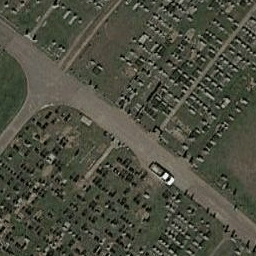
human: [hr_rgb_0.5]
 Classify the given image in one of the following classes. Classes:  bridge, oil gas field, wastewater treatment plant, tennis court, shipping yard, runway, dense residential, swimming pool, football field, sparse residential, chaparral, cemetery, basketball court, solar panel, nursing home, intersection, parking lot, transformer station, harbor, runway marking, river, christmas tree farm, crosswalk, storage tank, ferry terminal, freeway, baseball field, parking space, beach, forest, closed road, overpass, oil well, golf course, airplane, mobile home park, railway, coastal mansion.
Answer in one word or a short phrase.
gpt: cemetery